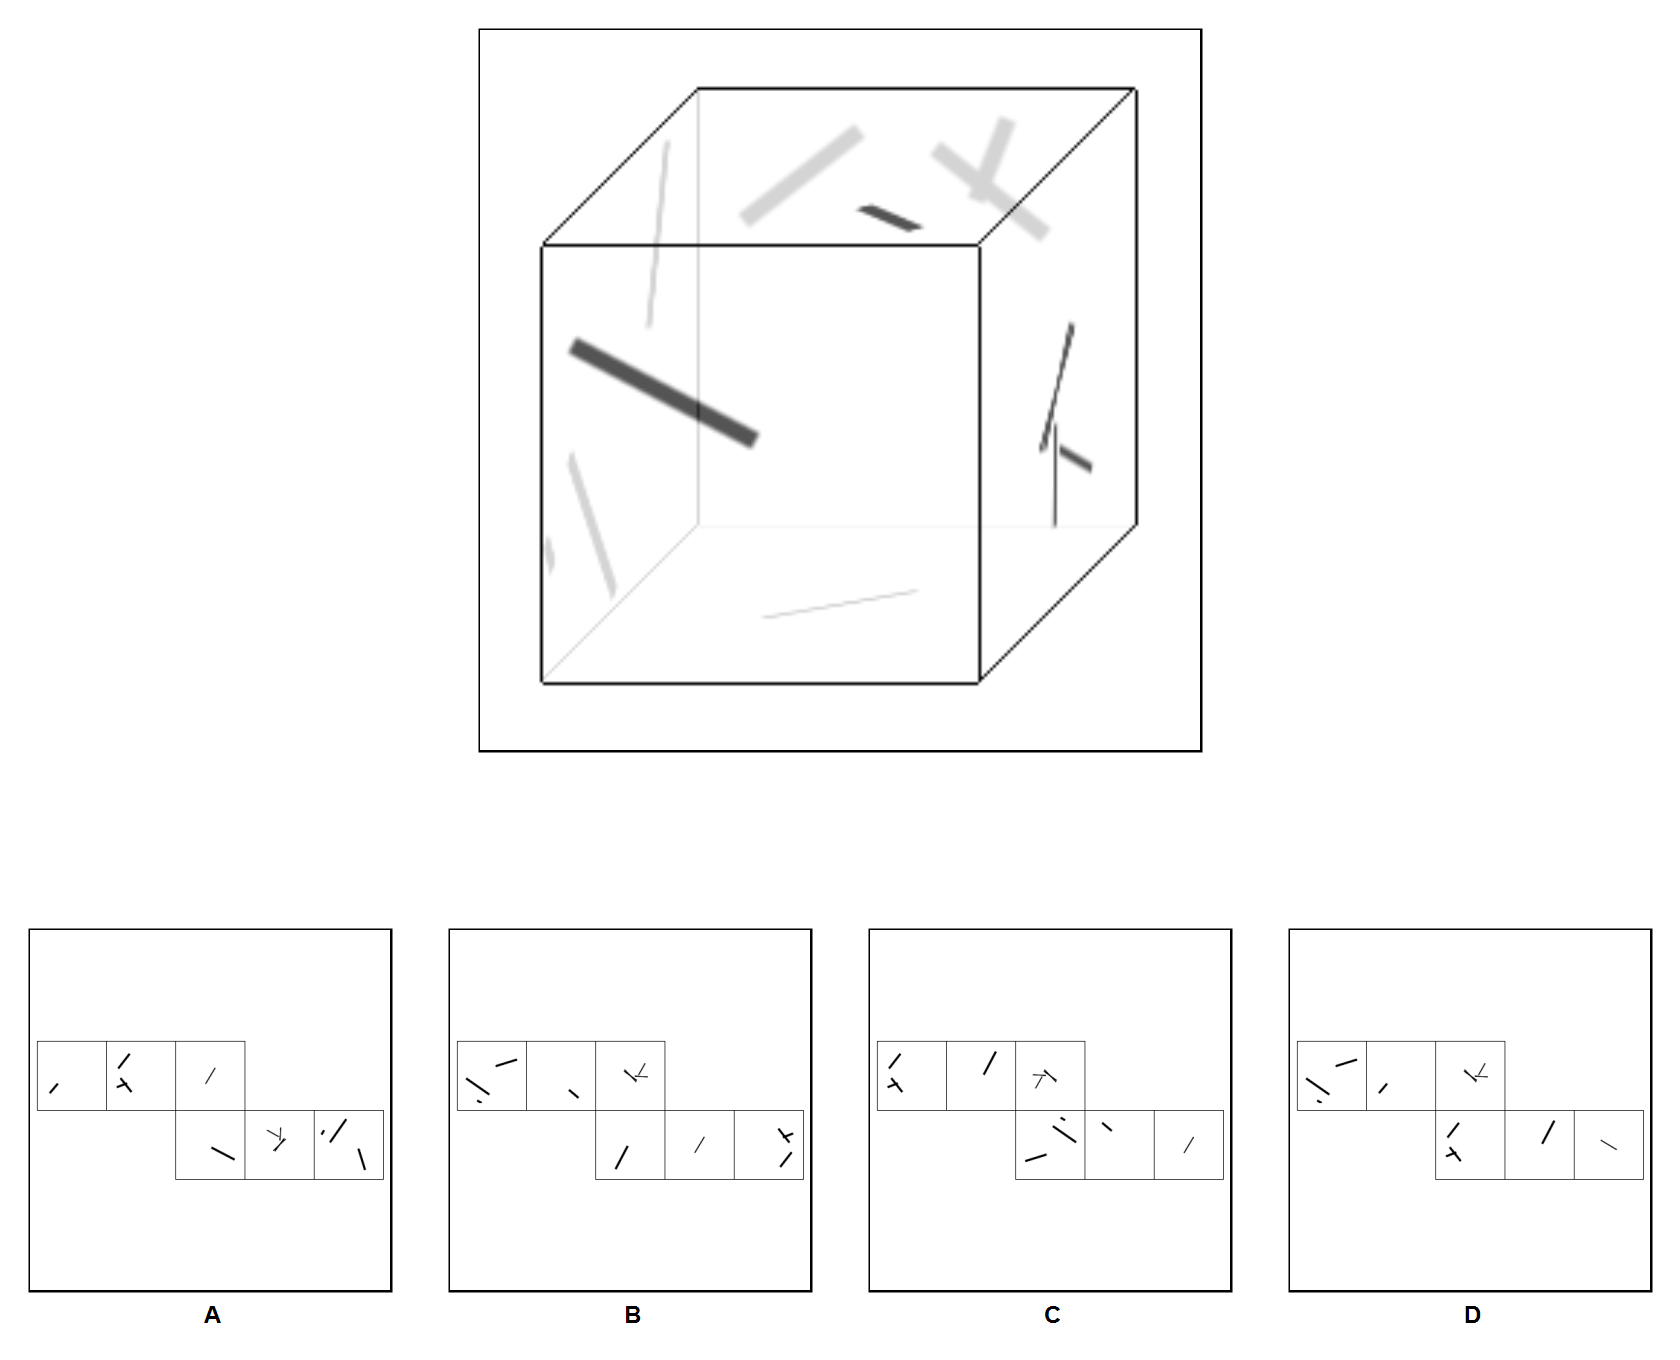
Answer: B